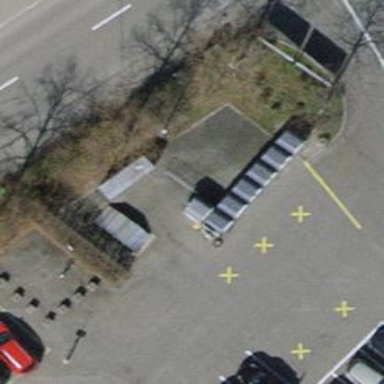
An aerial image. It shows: Recycling container in the area designated for recycling.